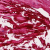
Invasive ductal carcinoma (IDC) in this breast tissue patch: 0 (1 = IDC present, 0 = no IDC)